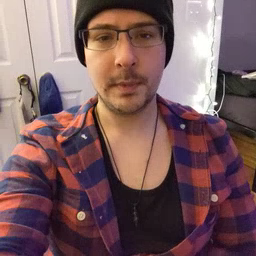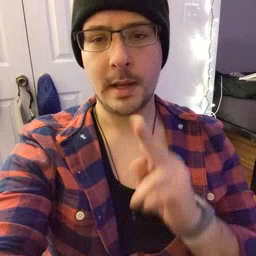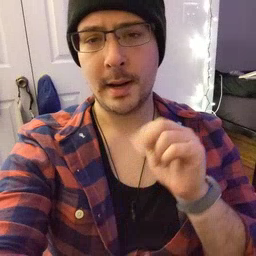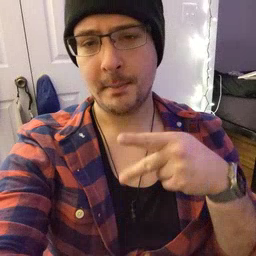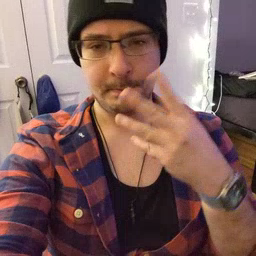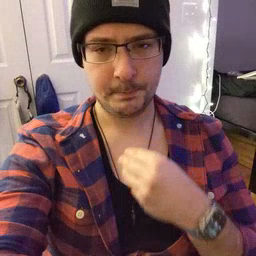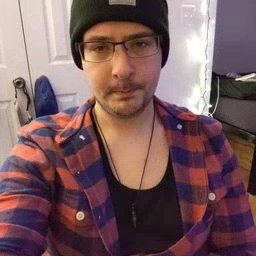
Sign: nap